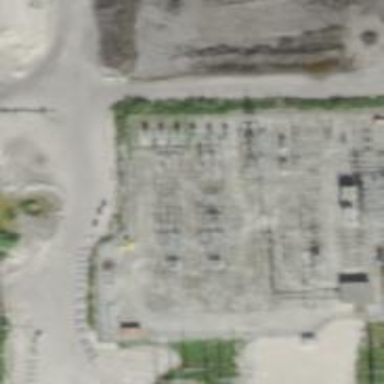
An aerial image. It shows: Switch used for power control.